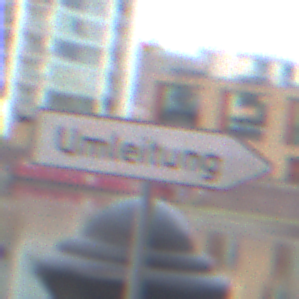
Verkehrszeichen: UmleitungswegweiserRechtsweisend
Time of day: MorningAfternoon
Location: Outdoor (Urban)
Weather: Overcast
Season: NotSpecified
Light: Natural